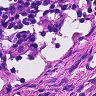
Metastatic tissue present: no